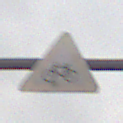
Verkehrszeichen: RadverkehrRechts
Umgebung: Outdoor, Nature
Tageszeit: MorningAfternoon
Wetter: Overcast
Licht: Natural
Jahreszeit: NotSpecified
Kontrast: LowContrast